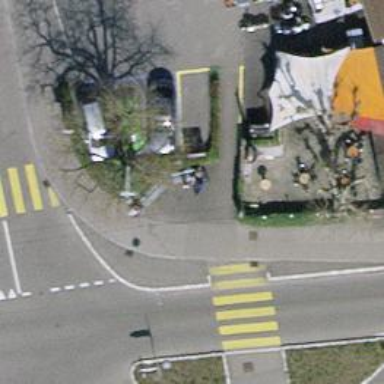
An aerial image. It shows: Bench for seating.